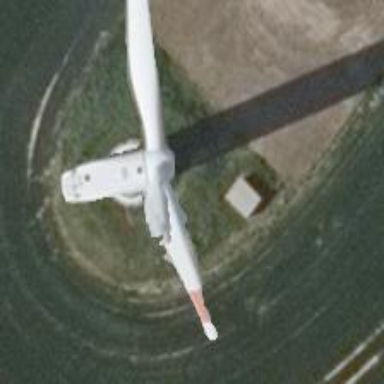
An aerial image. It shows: Wind power generator employing wind turbines.